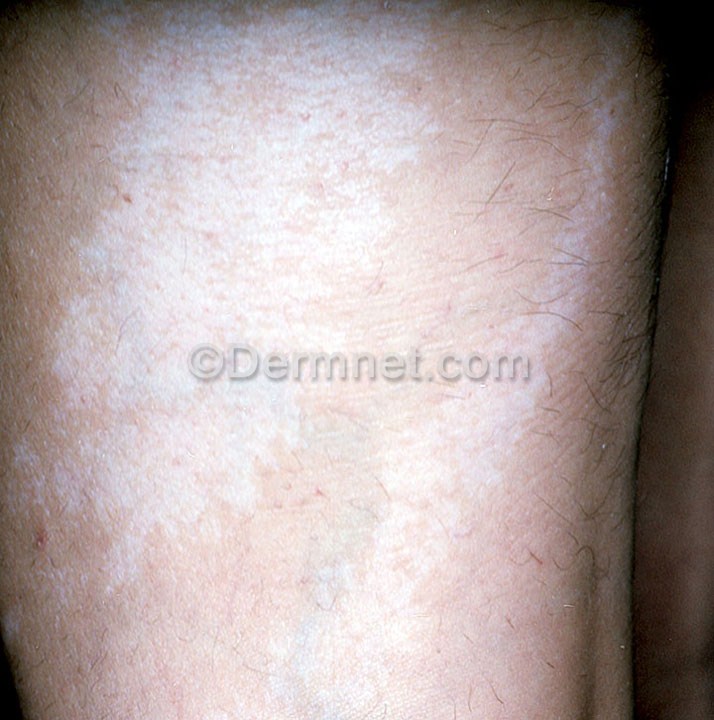
Disease: Light Diseases and Disorders of Pigmentation